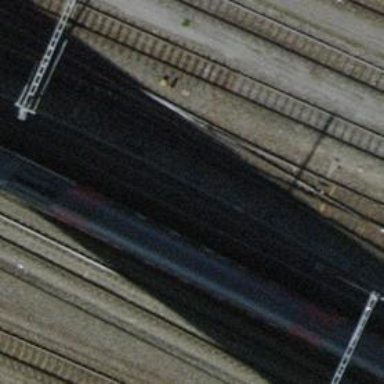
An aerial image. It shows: Single-track electrified railway yard with contact line electrification.